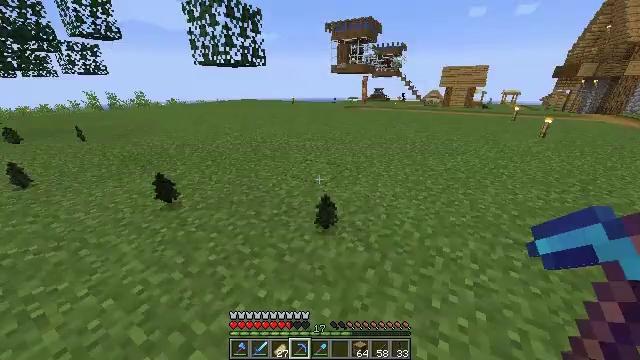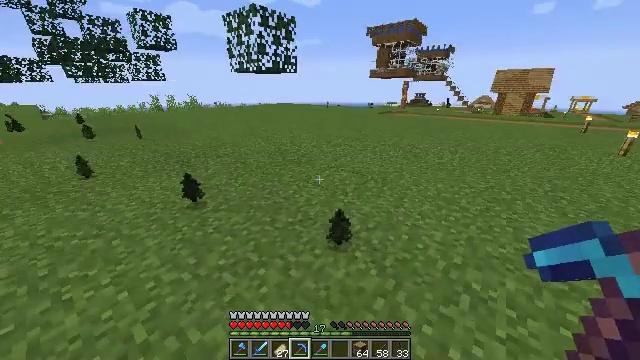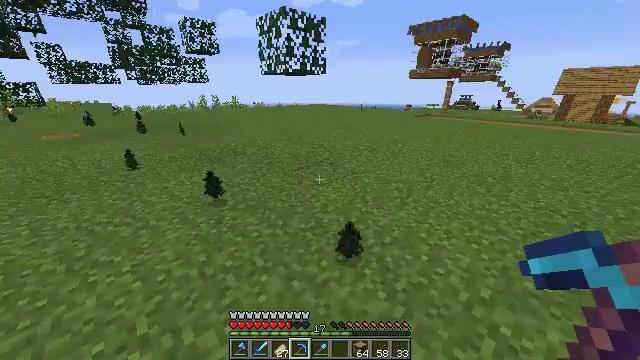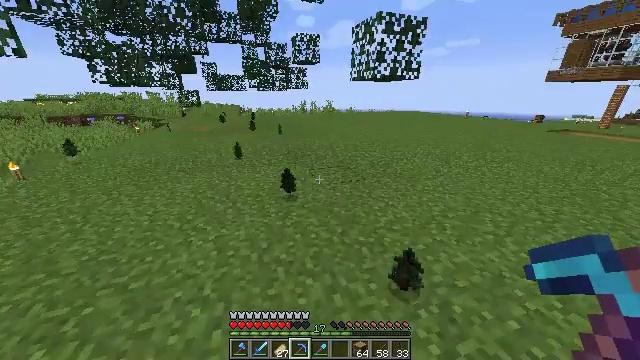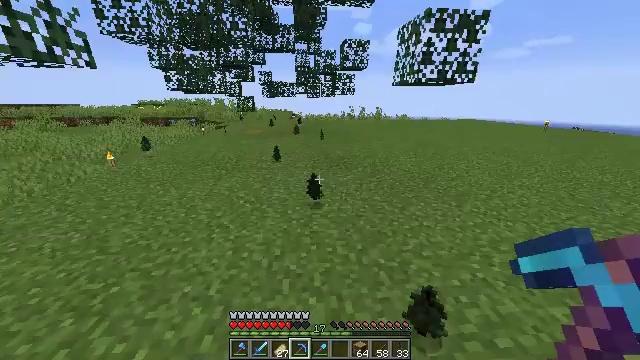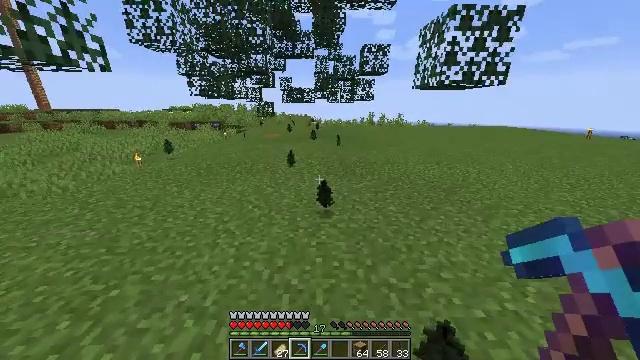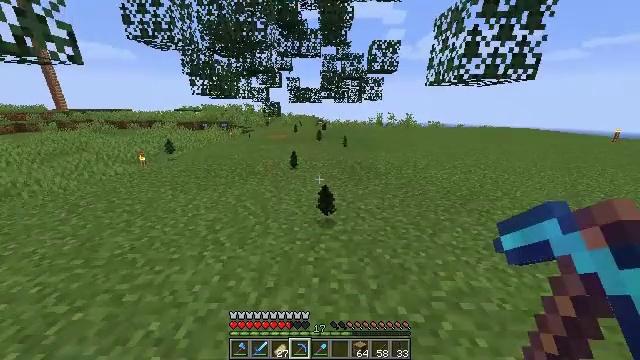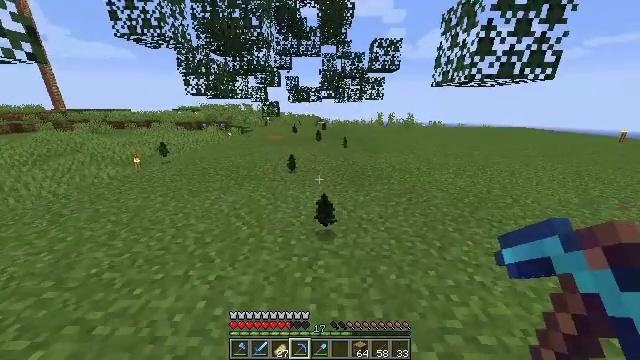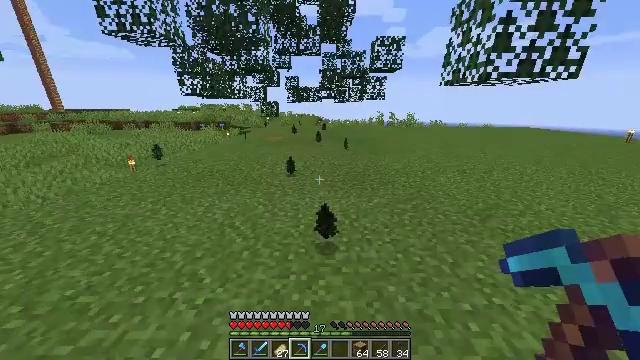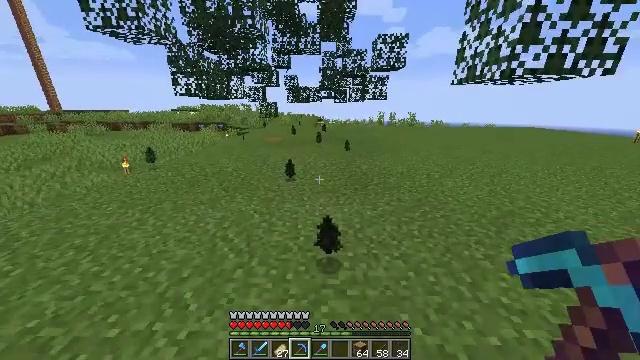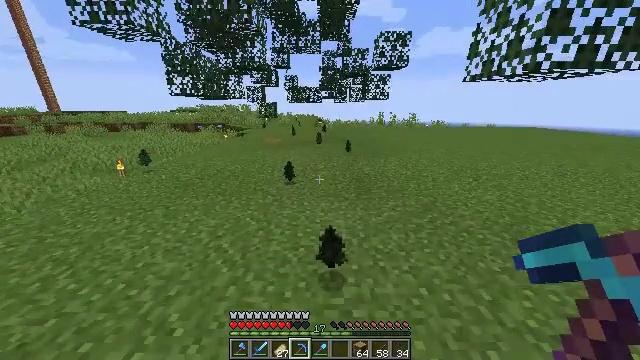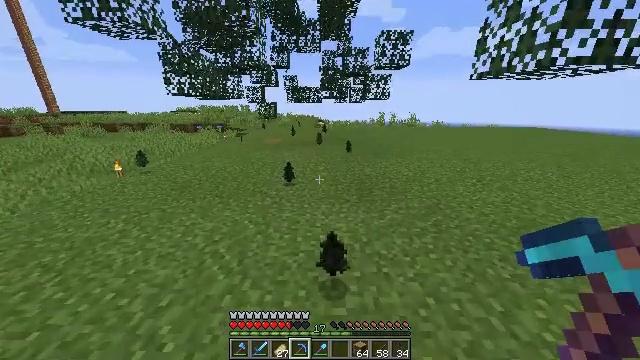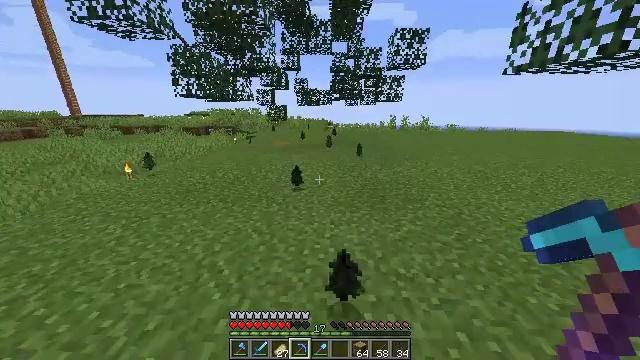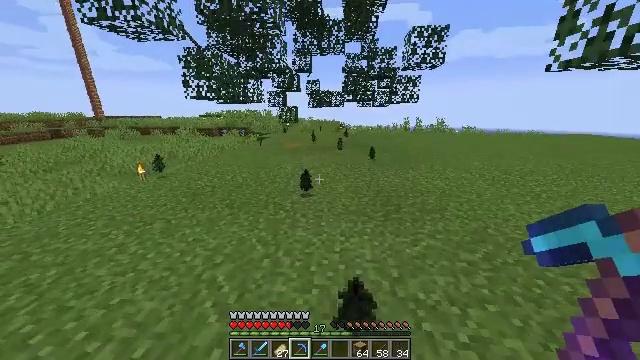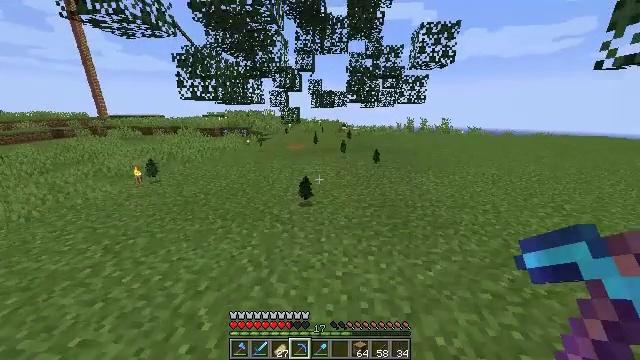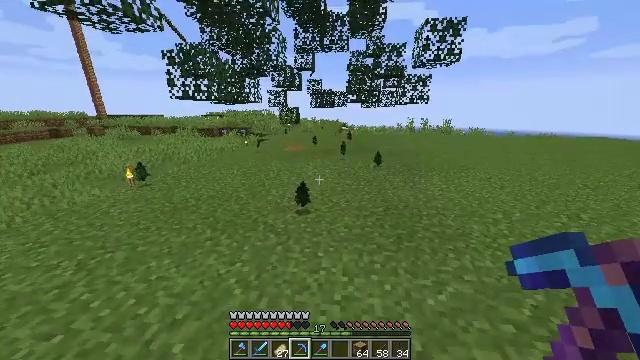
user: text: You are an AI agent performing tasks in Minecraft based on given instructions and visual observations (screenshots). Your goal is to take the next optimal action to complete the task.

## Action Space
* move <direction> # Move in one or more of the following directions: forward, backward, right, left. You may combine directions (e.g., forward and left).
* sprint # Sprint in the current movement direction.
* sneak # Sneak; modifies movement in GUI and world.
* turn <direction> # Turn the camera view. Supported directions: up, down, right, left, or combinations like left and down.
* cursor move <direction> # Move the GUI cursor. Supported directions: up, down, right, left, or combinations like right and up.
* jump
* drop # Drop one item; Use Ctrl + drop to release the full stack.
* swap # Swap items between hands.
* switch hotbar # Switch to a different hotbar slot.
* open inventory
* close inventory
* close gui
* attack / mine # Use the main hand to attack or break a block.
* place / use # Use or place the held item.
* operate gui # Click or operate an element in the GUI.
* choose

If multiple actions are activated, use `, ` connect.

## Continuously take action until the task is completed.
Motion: motion action
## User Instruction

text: Break oak leaves from the trees.
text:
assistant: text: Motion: move forward and move right, turn left and up
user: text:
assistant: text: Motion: move forward and move right, turn left
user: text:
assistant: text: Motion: move forward and move right, turn left and up
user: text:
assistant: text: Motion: move forward, turn left and up
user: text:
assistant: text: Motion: move forward, turn left and up
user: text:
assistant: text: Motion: move forward, turn left
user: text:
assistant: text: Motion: move forward
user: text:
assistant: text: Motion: move forward
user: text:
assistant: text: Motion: move forward
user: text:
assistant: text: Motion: move forward
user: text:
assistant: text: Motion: move forward
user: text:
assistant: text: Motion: move forward, turn left
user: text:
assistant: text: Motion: move forward, turn left
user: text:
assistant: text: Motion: move forward
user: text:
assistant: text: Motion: move forward, sprint
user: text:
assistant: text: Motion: move forward, sprint
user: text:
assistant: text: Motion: move forward, sprint
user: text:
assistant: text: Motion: move forward, sprint
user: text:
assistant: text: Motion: move forward, sprint, turn right
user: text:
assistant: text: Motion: move forward, turn right
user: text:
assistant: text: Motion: move forward, sprint, turn right
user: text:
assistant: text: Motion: move forward, sprint, turn right
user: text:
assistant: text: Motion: move forward, sprint
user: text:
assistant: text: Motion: move forward, sprint
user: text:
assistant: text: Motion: move forward
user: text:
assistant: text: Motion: move forward
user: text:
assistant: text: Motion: move forward, sprint
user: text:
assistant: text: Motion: move forward, sprint, turn left
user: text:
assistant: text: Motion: move forward, sprint, turn left
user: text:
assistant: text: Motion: move forward, sprint